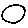
Label: circle